Question: I'm using this simple HTML code
'''
<html>
<head>
<meta name='viewport' content='width=device-width; initial-scale=1.0;
maximum-scale=1.0; user-scalable=0;' />
<meta name='apple-mobile-web-app-capable' content='yes' />
</head>
<body>
<div align='center'>
<img src='data:image/png;base64,Base64_code' />
</div>
<br/>
<table>
<tr>
<td>
<br/>April 2, 2013
<br/>xxxxxxx
<br/>
<br/>2xxxxx xxxxxxx
<br/>xxxxxxxx
<br/>
<br/>Hello xxxx,
<br/>
</td>
<br/>
<td>
<br/>
<img src='data:image/jpeg;base64,Base64_code' />
<br/>
</td>
<br/>
</tr>
<br/>
<tr>
<br/>
<td colspan='2' align='center'>
<br/>
<h2><font color='blue'>xxxxxxxxxxx</font></h2>
<br/>
</td>
<br/>
</tr>
<br/>
<tr>
<br/>
<td>
<br/>xxxxxxxxxxxx
<br/>
<br/>xxxxx xxxxx
<br/>
<br/>xxxxxxx
<br/>
<br/>xxxxxxxx
<br/>
<br/>xxxxxx
<br/>
<br/>
<br/>xxxx
<br/>xxxx
<br/>xxxxxx
<br/>
</td>
<br/>
<td>
<br/>
<img src='data:image/jpeg;base64,/9j/
+691//2Q==' />
<br/>
</td>
<br/>
</tr>
<br/>
</table>
</body>
</html>
'''
But when display, it have some unknown new line:
I use Inspect Element of Chrome and see something like that

I don't know the reason! How can I fix it?
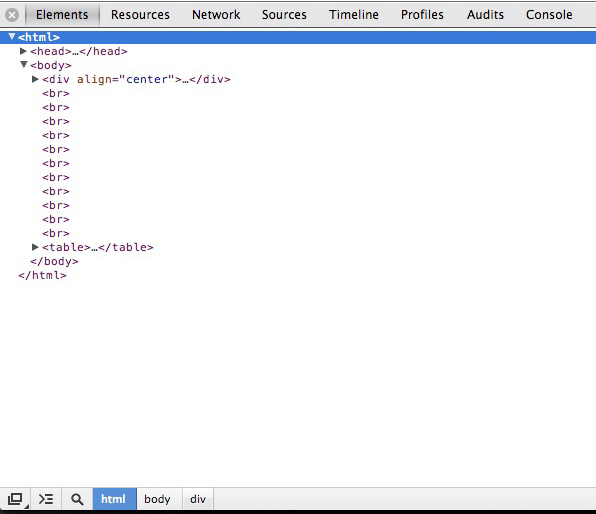
Answer: The <URL> is "Zero or more td or th elements".
Since a br element is not allowed there, your browser is attempting to recover from the error by moving it to before the table.
To solve the problem, <URL>.